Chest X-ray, AP view. Patient: 49 years old, sex M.
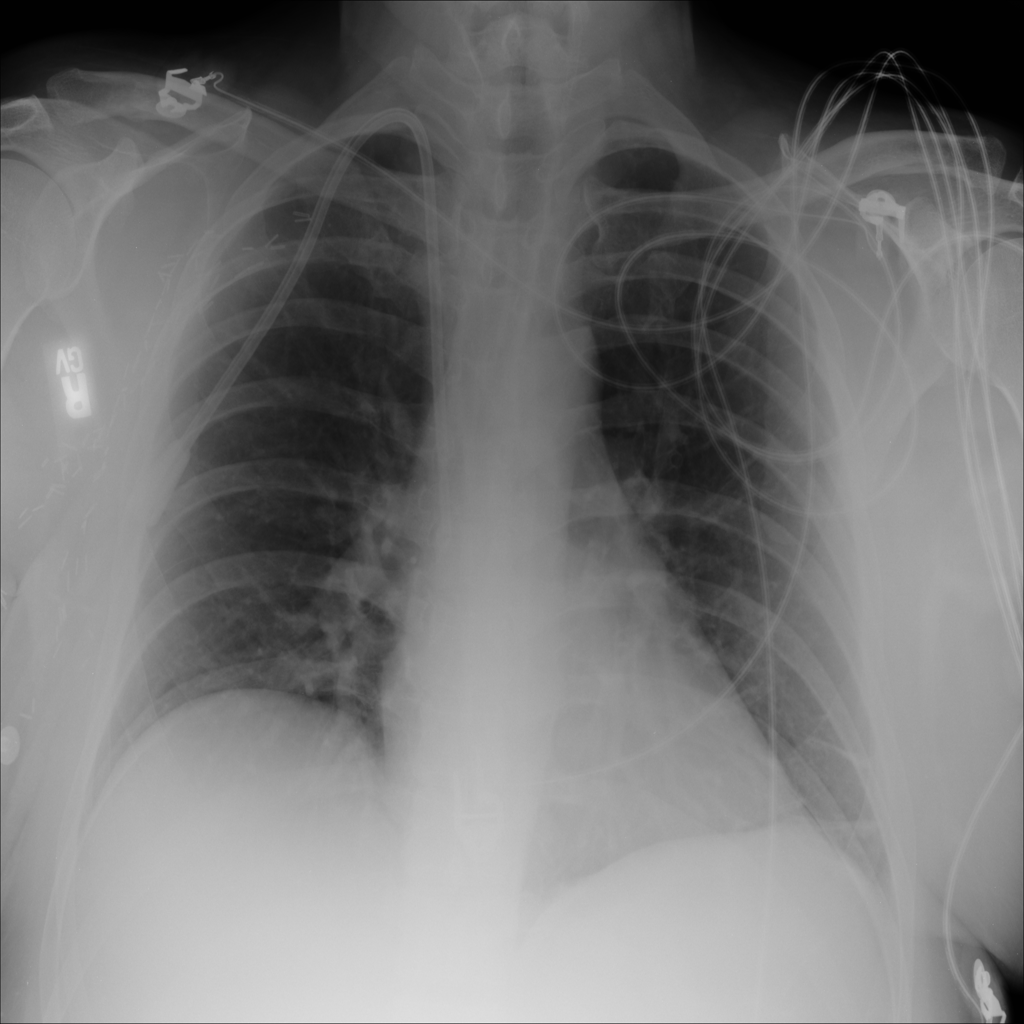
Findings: Atelectasis